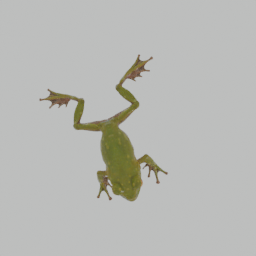
Label: animals